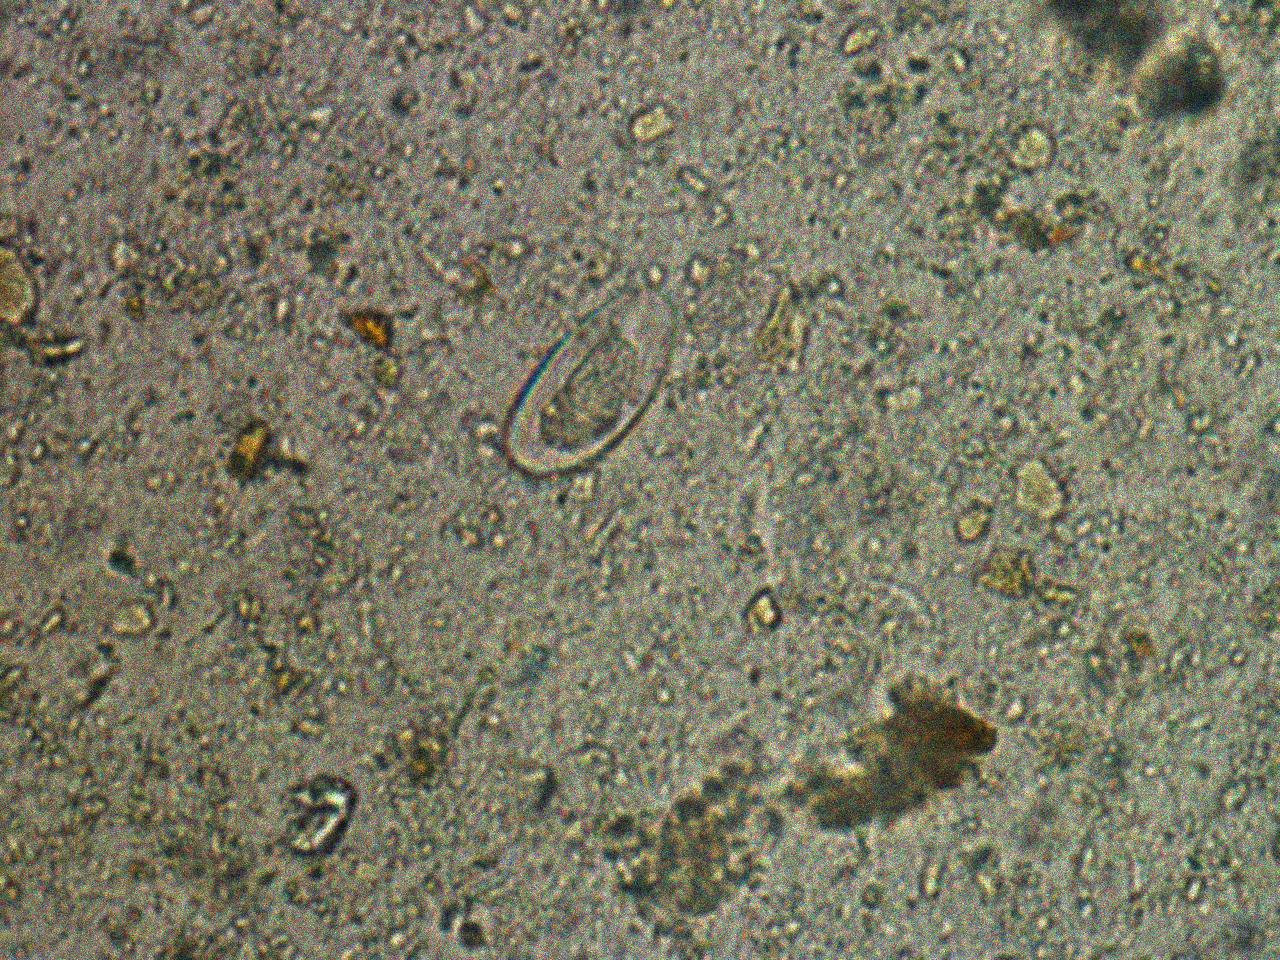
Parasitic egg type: Enterobius vermicularis